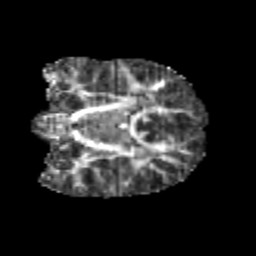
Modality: FA
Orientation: coronal
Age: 9
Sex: male
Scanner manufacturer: siemens
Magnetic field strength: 3 T
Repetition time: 3.8 s
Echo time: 0.07 s